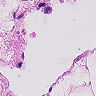
Metastatic tissue present: no